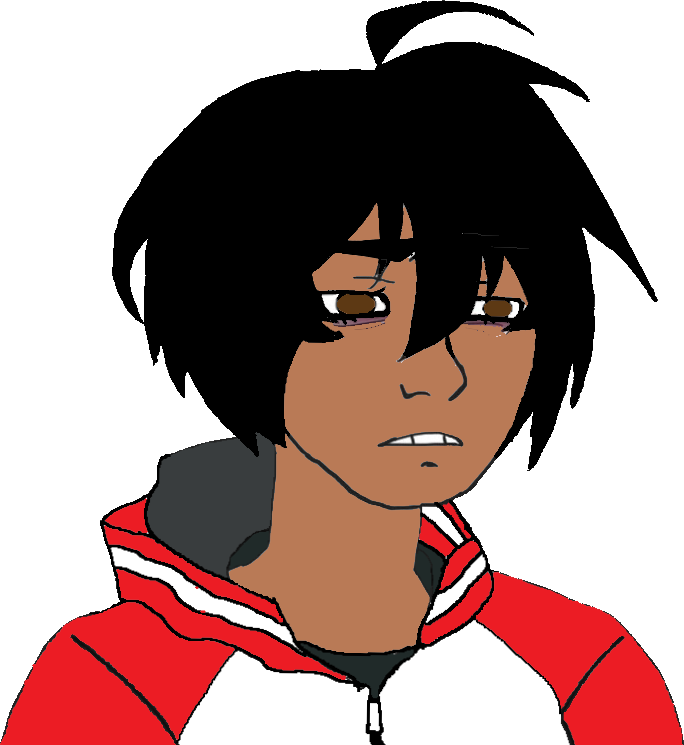
Label: 5_Twinkjak